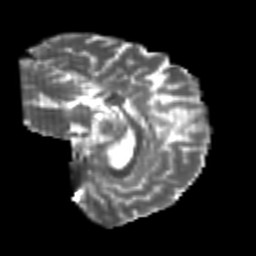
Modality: T2w
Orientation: sagittal
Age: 25
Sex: male
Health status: healthy
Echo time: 0.074 s